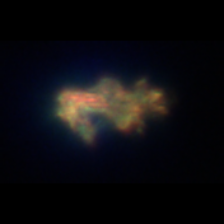
Taxon: Unknown_detritus
Group: Unknown